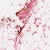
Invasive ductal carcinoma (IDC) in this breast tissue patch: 0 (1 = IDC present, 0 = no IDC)